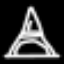
Label: The Eiffel Tower